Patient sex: M
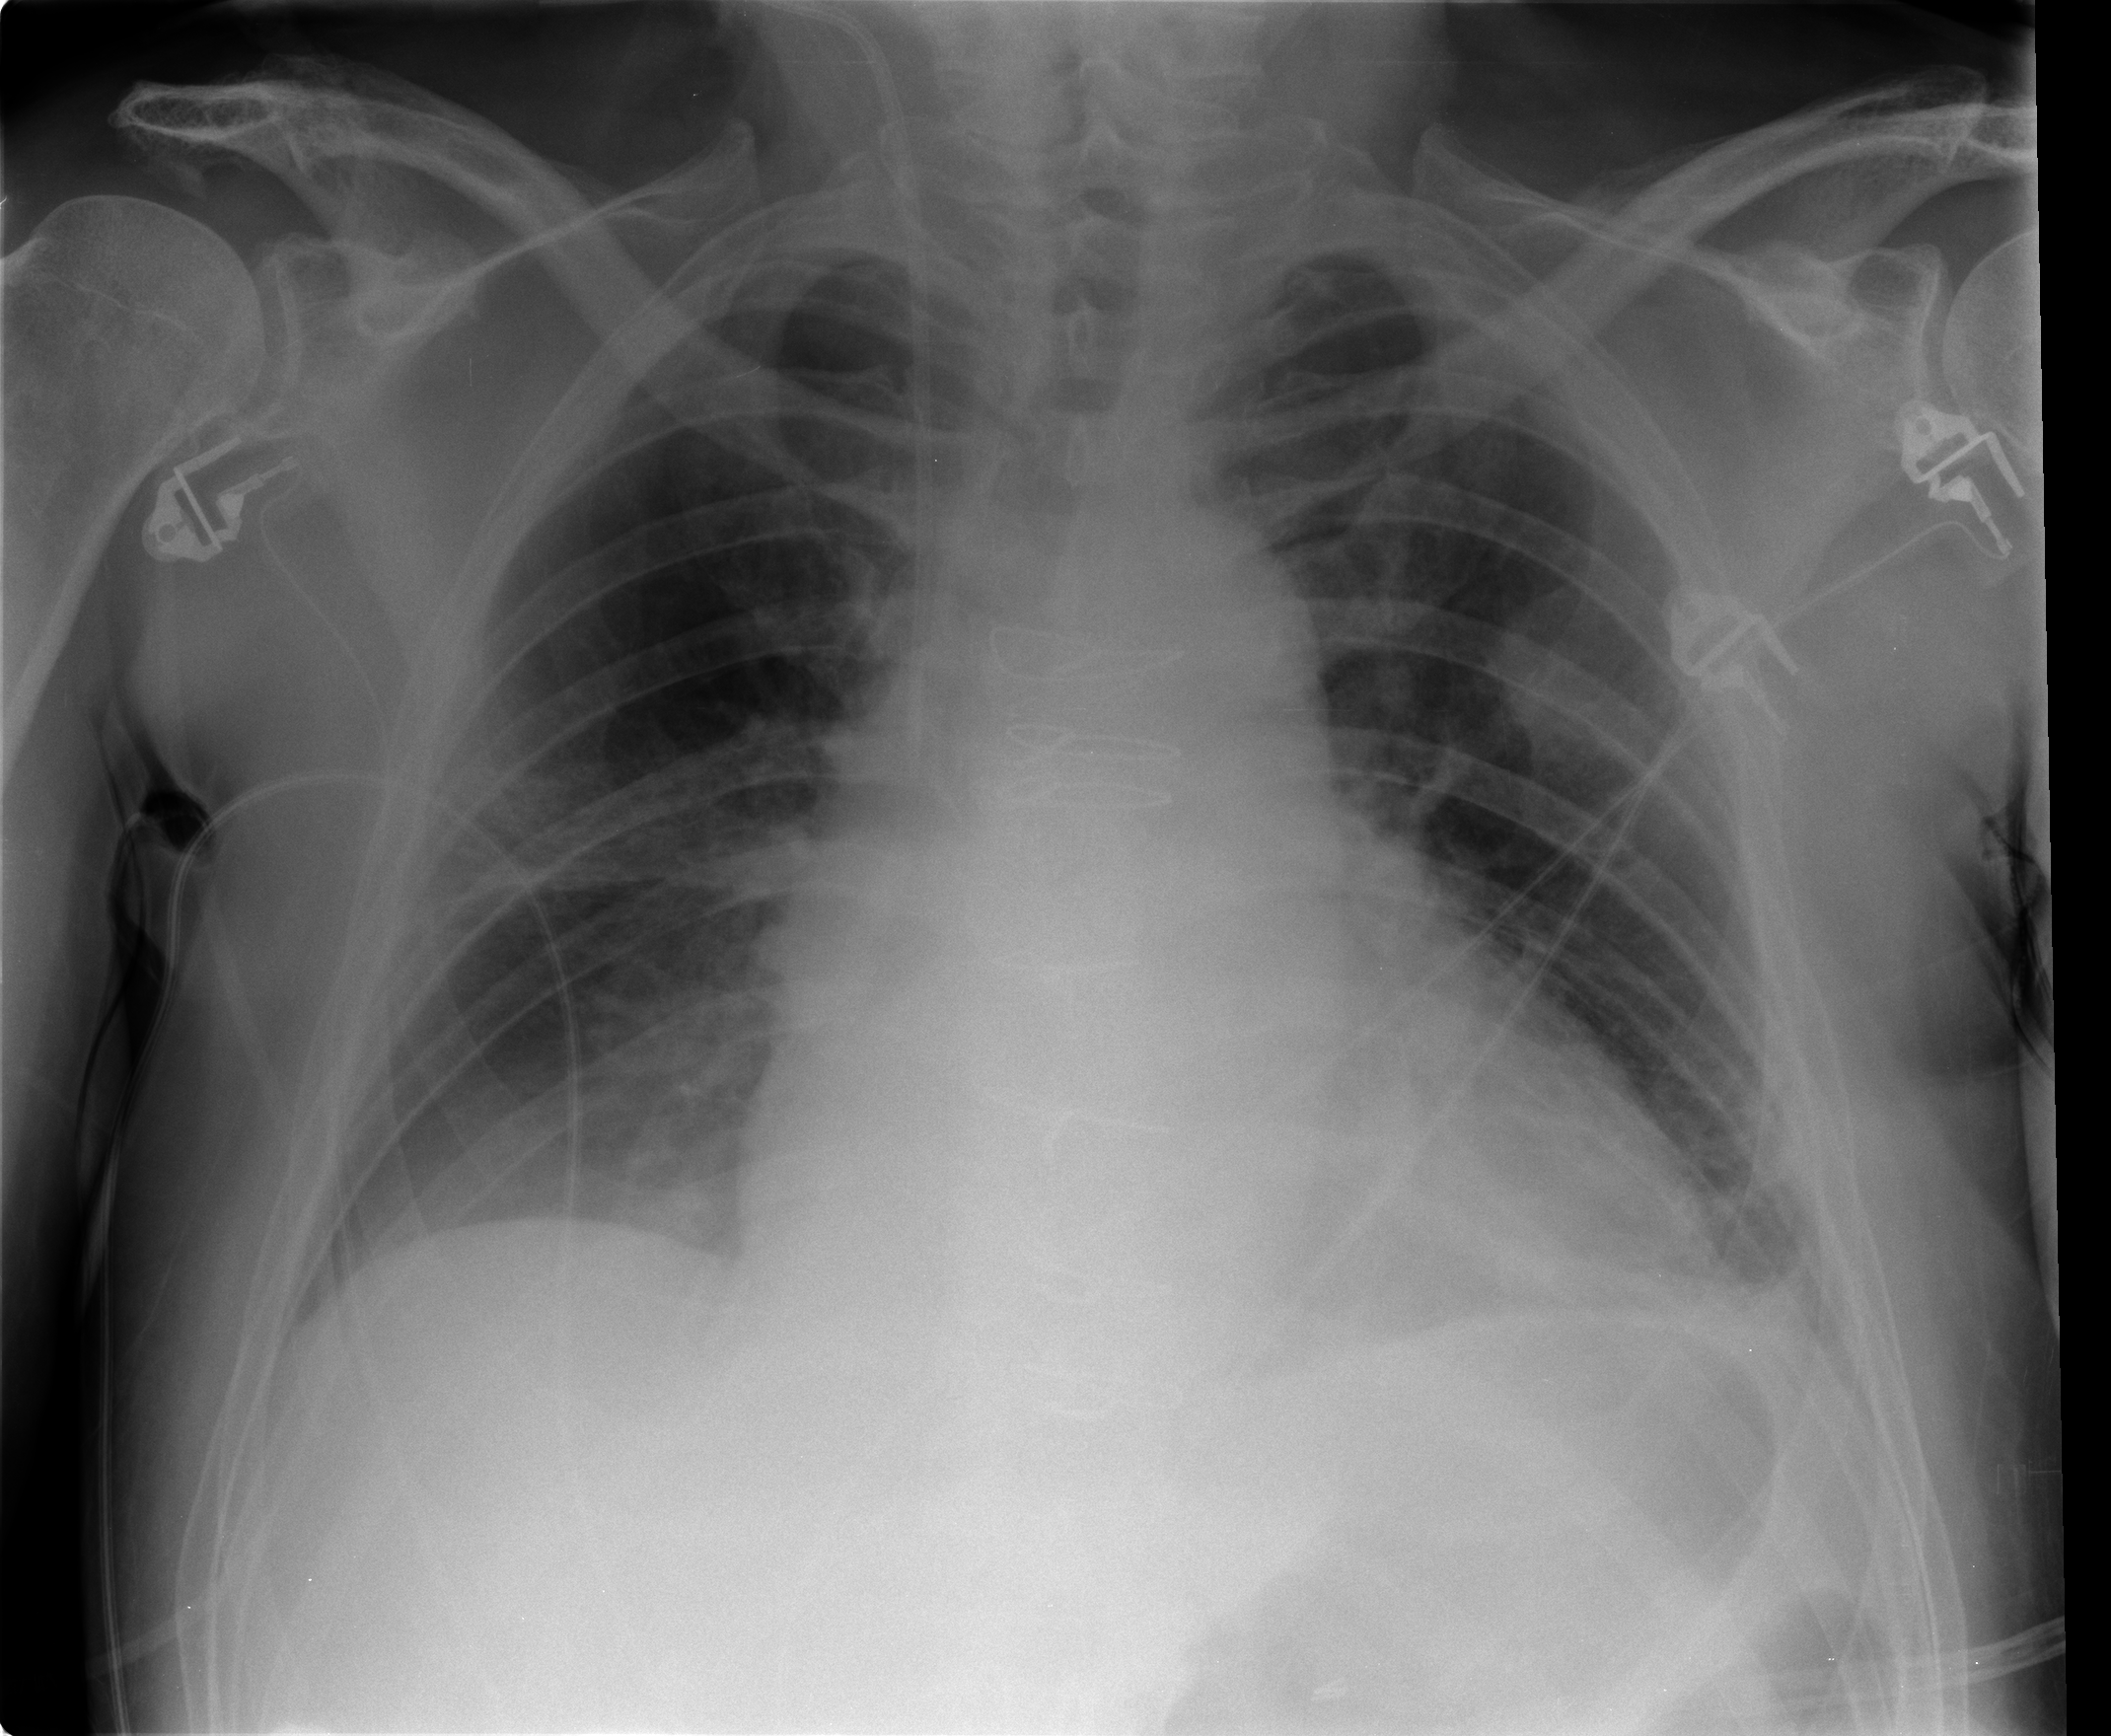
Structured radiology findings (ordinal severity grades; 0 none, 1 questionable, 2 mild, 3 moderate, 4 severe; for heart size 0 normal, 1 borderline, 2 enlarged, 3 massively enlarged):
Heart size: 2
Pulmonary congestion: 0
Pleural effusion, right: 0
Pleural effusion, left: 0
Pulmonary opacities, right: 0
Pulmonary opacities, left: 0
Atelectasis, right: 2
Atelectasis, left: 2